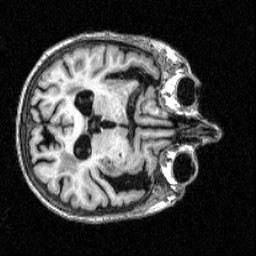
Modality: T1w
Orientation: axial
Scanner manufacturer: siemens
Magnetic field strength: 1.5 T
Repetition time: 3 s
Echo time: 0.00361 s